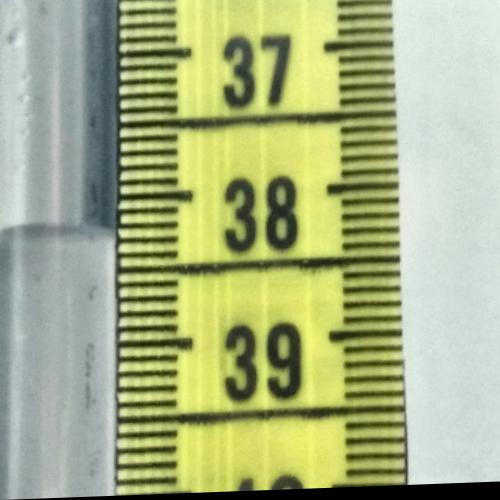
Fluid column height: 38.2 cm